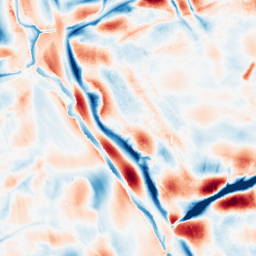
Category: wavelet
Decomposition family: wavelet_biorthogonal
Decomposition parameters: wavelet: bior3.5
level: 5
Upsampling method: bicubic
Upsampling parameters: scale: 2
Upsampling scale: 2